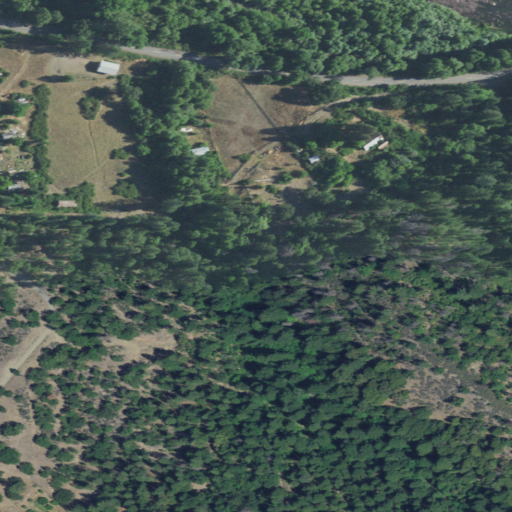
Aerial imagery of valley in California named Lime Gulch containing evergreen forest, shrub, open development, woody wetlands, open water, and herbaceous wetlands